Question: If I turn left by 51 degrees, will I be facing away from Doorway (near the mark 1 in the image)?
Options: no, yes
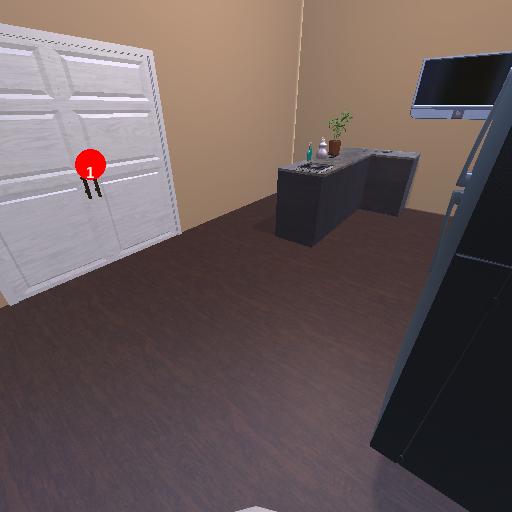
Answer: no